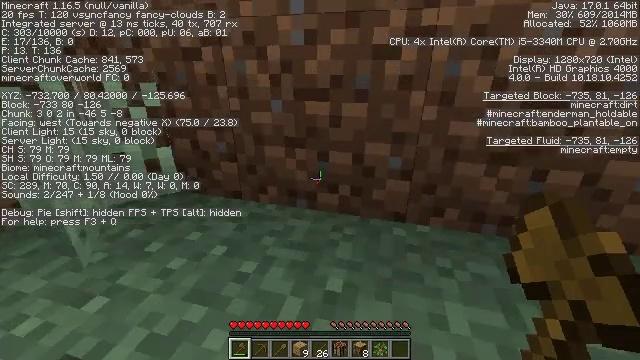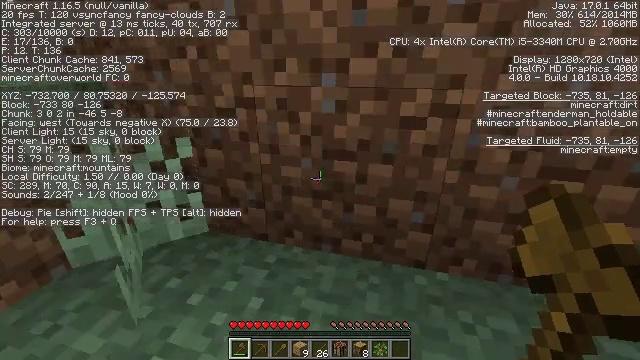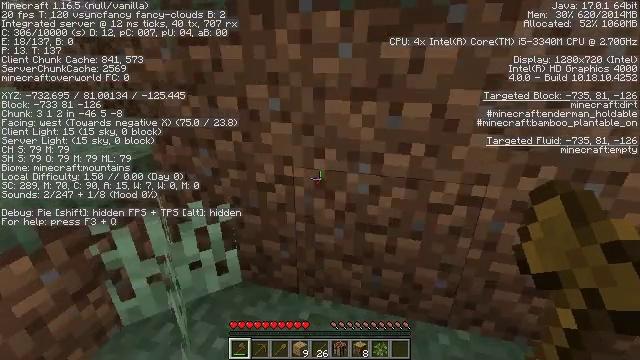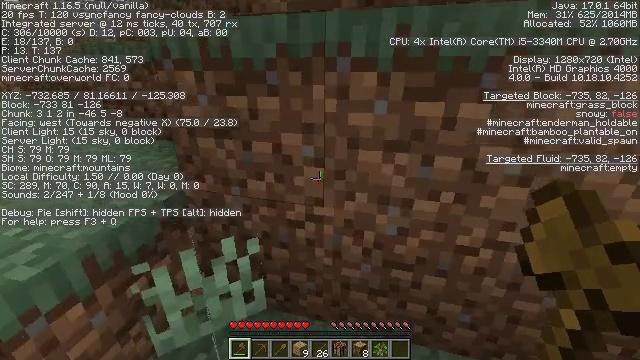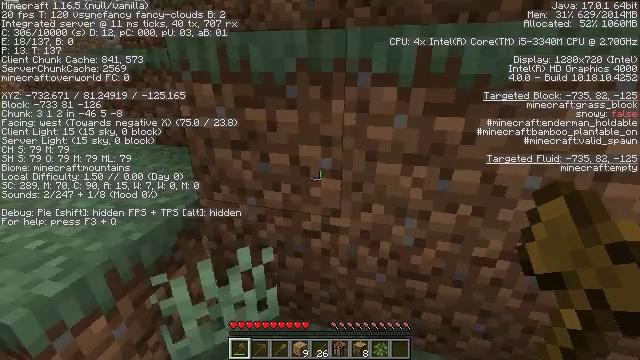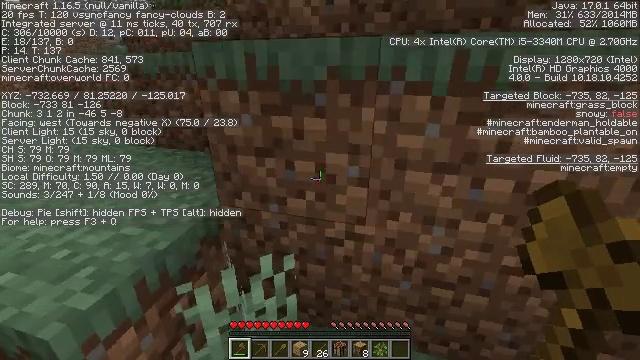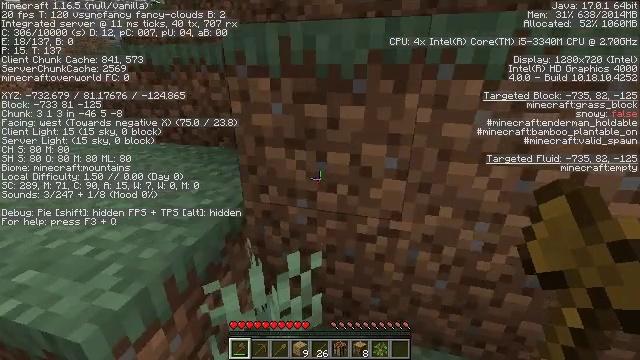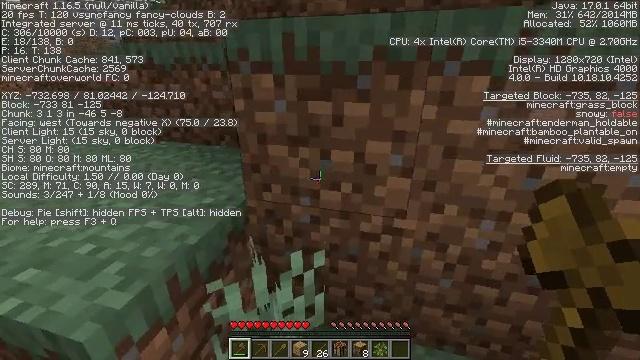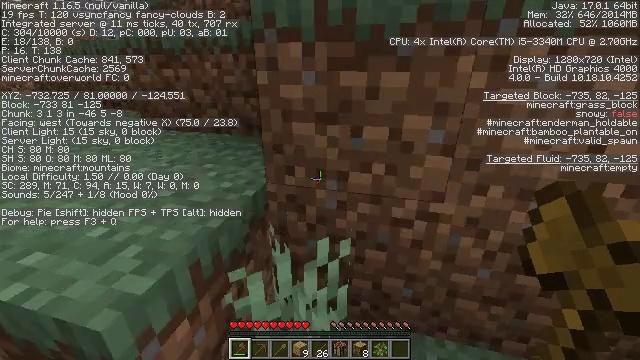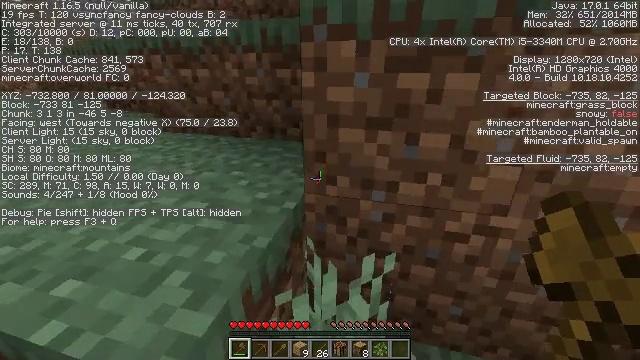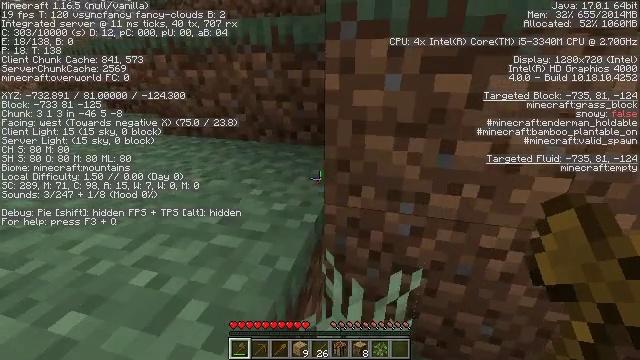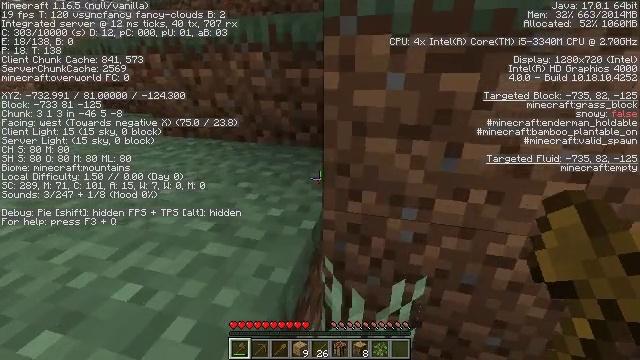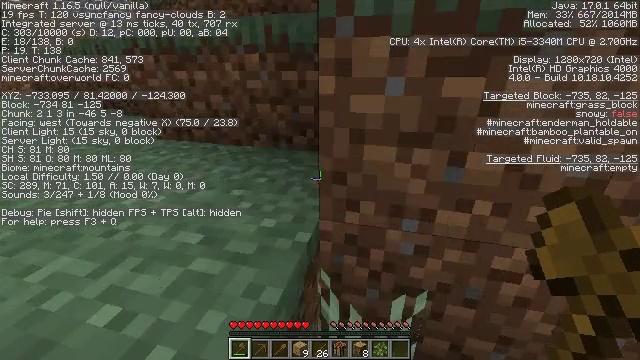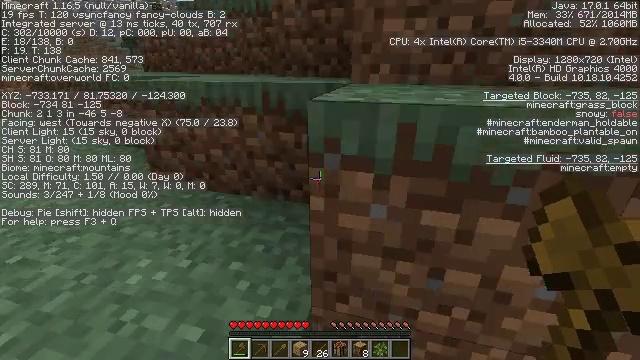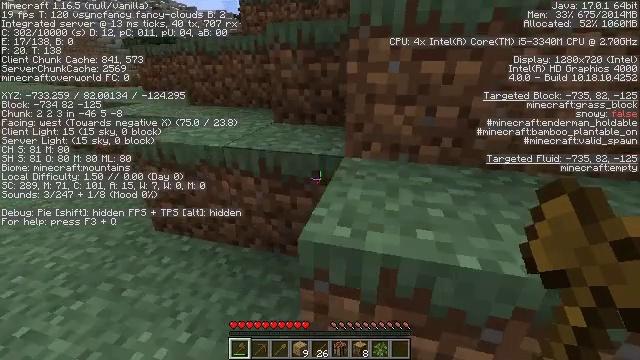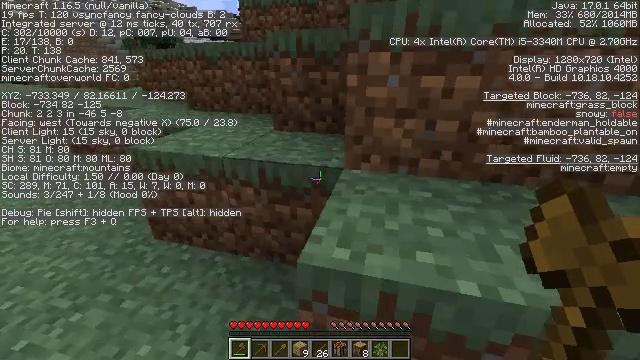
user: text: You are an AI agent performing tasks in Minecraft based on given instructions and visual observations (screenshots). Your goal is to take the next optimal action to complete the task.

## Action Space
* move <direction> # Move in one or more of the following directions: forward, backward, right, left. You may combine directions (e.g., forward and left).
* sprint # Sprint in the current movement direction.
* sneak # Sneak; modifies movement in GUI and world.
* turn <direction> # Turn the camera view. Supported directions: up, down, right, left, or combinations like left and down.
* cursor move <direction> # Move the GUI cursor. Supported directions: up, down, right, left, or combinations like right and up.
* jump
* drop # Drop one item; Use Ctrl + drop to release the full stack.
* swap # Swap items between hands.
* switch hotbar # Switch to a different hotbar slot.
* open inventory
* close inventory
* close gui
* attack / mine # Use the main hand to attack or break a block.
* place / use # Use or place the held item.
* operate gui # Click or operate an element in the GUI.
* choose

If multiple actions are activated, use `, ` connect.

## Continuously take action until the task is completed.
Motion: motion action
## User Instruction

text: Break the spruce leaves to clear the area.
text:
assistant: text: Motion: move forward and move left, jump
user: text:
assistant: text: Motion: move left
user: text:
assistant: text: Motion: move left
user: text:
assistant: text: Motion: move left
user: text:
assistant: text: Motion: move forward and move left
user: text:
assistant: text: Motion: move forward and move left
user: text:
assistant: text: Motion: move forward and move left
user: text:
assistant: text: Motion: move forward and move left
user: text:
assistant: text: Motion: move forward and move left
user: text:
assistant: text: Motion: move forward and move left
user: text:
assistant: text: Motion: move forward and move left
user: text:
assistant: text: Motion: move forward and move left, jump
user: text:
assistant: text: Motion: move forward, jump
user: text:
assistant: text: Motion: move forward, jump
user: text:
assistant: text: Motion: move forward and move left, jump
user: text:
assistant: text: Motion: move forward and move left
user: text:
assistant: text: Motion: move forward and move left
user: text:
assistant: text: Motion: move forward and move left
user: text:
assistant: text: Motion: move forward and move left
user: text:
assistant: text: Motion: move forward and move left
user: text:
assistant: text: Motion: move forward and move left
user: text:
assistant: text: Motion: move forward and move left
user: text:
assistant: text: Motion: move forward and move left
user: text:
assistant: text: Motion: move forward and move left
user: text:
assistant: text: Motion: move forward and move left
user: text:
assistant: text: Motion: move forward and move left
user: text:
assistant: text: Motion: move forward and move left
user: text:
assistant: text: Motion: move forward and move left, jump
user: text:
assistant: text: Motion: move forward, jump
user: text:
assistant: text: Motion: move forward, jump